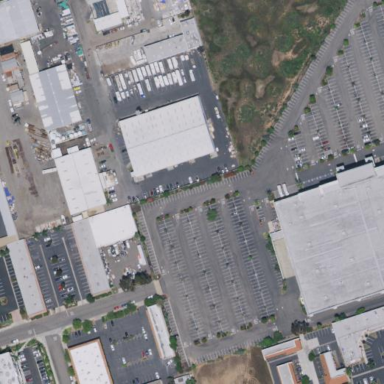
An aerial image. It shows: Retail area.